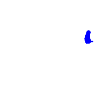
Particle: electron